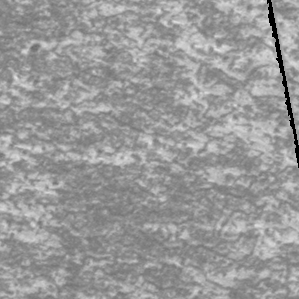
Label: frost